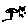
Label: fish